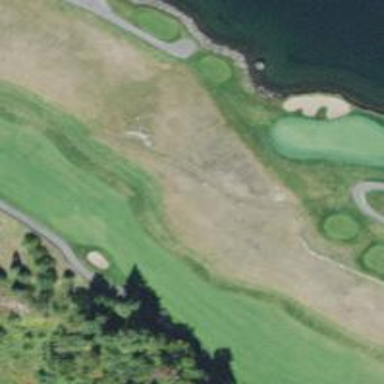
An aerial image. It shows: Golf hole.